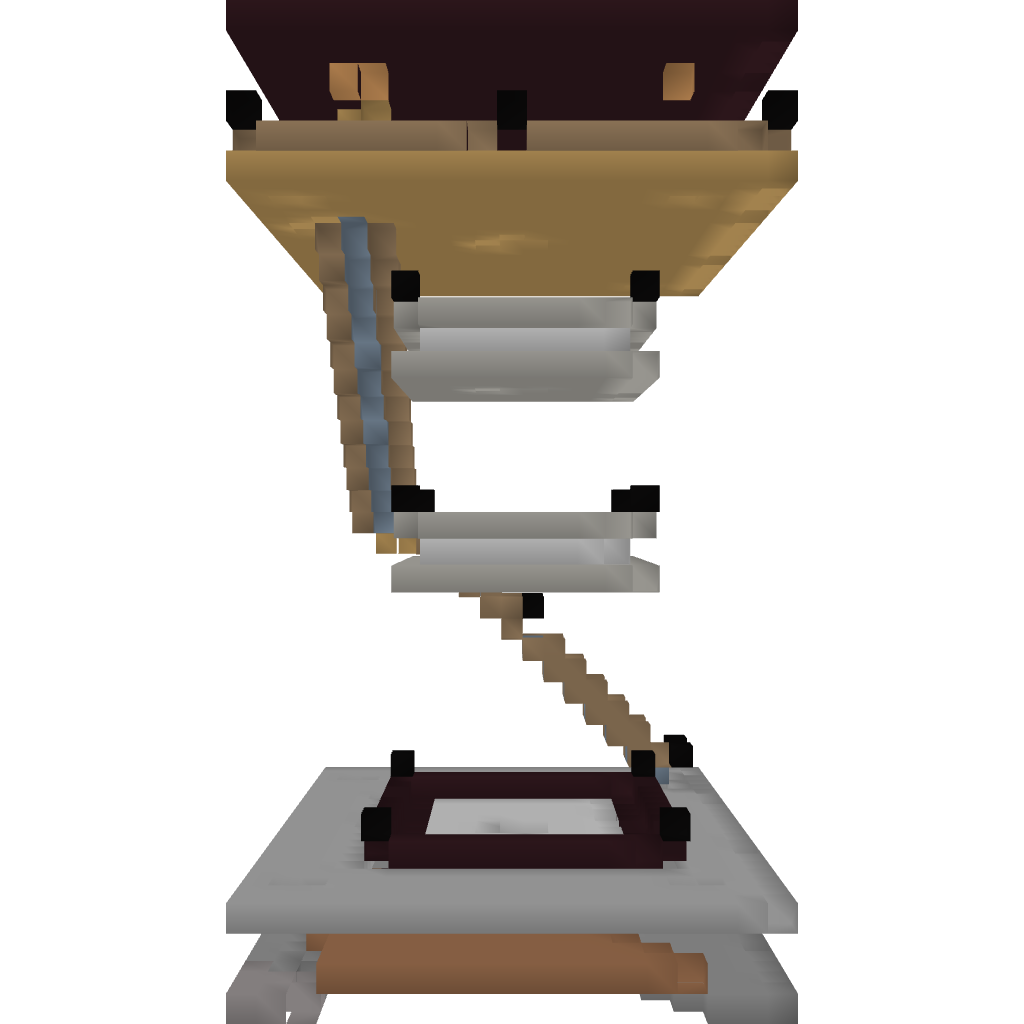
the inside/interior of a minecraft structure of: Multi-tier Pool House